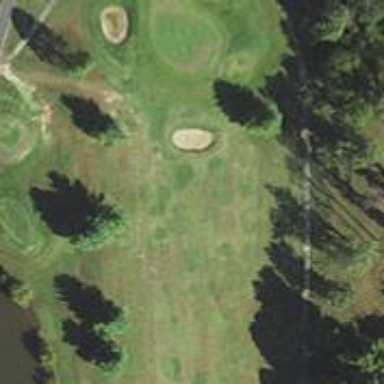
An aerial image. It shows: View of golf hole.